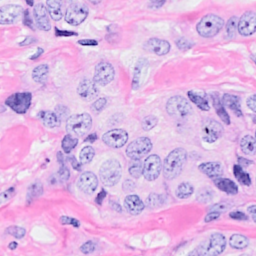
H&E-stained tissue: Breast